Question: I need to both calculate and plot the integral below in Python:
integral of the function e^(-t^2) from x=0 to x=3

So far I've managed to calculate the integral using Simpson's rule. The next bit which I'm struggling with is plotting the integral of e^(-t^2) vs x from x=0 to x=3 (see the image above).
Here's the code I've written to calculate the integral -
'''
from math import exp
def f(t):
return exp(-(t**2))
a = 0
b = 3
h = 0.1
N = int((b-a)/h)
s_even = 0
s_odd = 0
for k in range(1,N,2):
s_odd += f(a+k*h)
for k in range(2,N,2):
s_even += f(a+k*h)
s = f(a) + f(b) + 4*s_odd + 2*s_even
Integral = h*s/3
print(Integral)
'''
How do I then create a graph of this integral?
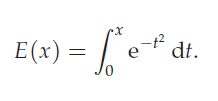
Answer: Thanks for your help Red Cricket. It looks like you may have graphed the function e^(-t^2) rather than the integral of that function. Nonetheless, I think I've worked it out; I've discovered scipy has an integrate function:
'''
from math import exp
from numpy import arange
from scipy import integrate
def f(t):
return exp(-(t**2))
a = 0
b = 3
h = 0.1
N = int((b-a)/h)
s_even = 0
s_odd = 0
for k in range(1,N,2):
s_odd += f(a+k*h)
for k in range(2,N,2):
s_even += f(a+k*h)
s = f(a) + f(b) + 4*s_odd + 2*s_even
I = h*s/3
function = []
x = []
for t in arange(0,4,h):
function.append(f(t))
for i in arange(0,4,h):
x.append(i)
function_int = integrate.cumtrapz(function,x,initial=0)
plot(x,function_int)
show()
print(I)
'''
This produces a graph of the integral and prints the final value of the integral itself. Hooray!